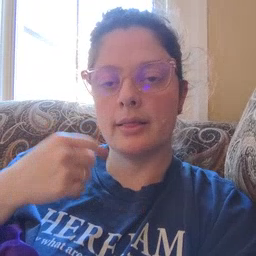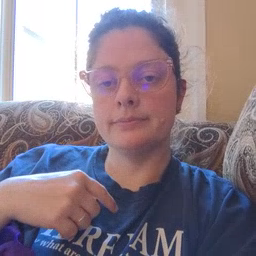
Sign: smile